Question: Options shown?
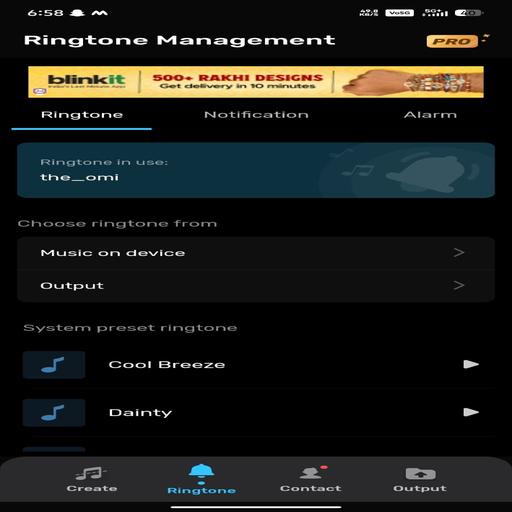
Answer: Ringtone Notification Alarm